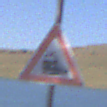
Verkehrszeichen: Bahnuebergang
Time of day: MorningAfternoon
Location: Outdoor (Nature)
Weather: Clear
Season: NotSpecified
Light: Natural